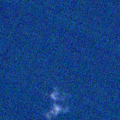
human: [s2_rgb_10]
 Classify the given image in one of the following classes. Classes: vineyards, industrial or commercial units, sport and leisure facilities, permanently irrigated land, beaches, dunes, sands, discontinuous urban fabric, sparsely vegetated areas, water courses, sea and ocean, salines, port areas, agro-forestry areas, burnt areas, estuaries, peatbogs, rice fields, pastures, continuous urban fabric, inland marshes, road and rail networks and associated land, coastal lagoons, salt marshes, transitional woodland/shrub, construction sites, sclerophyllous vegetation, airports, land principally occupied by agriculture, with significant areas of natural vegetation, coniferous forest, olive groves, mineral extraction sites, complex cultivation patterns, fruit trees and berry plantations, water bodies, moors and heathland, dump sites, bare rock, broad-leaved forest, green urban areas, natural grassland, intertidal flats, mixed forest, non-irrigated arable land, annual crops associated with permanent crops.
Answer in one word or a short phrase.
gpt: sea and ocean